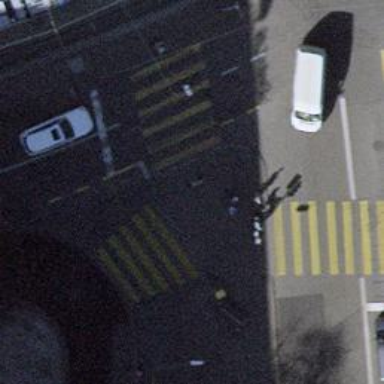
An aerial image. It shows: Kerb serving as barrier.